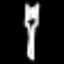
Label: fork